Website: lowes
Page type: billing-address
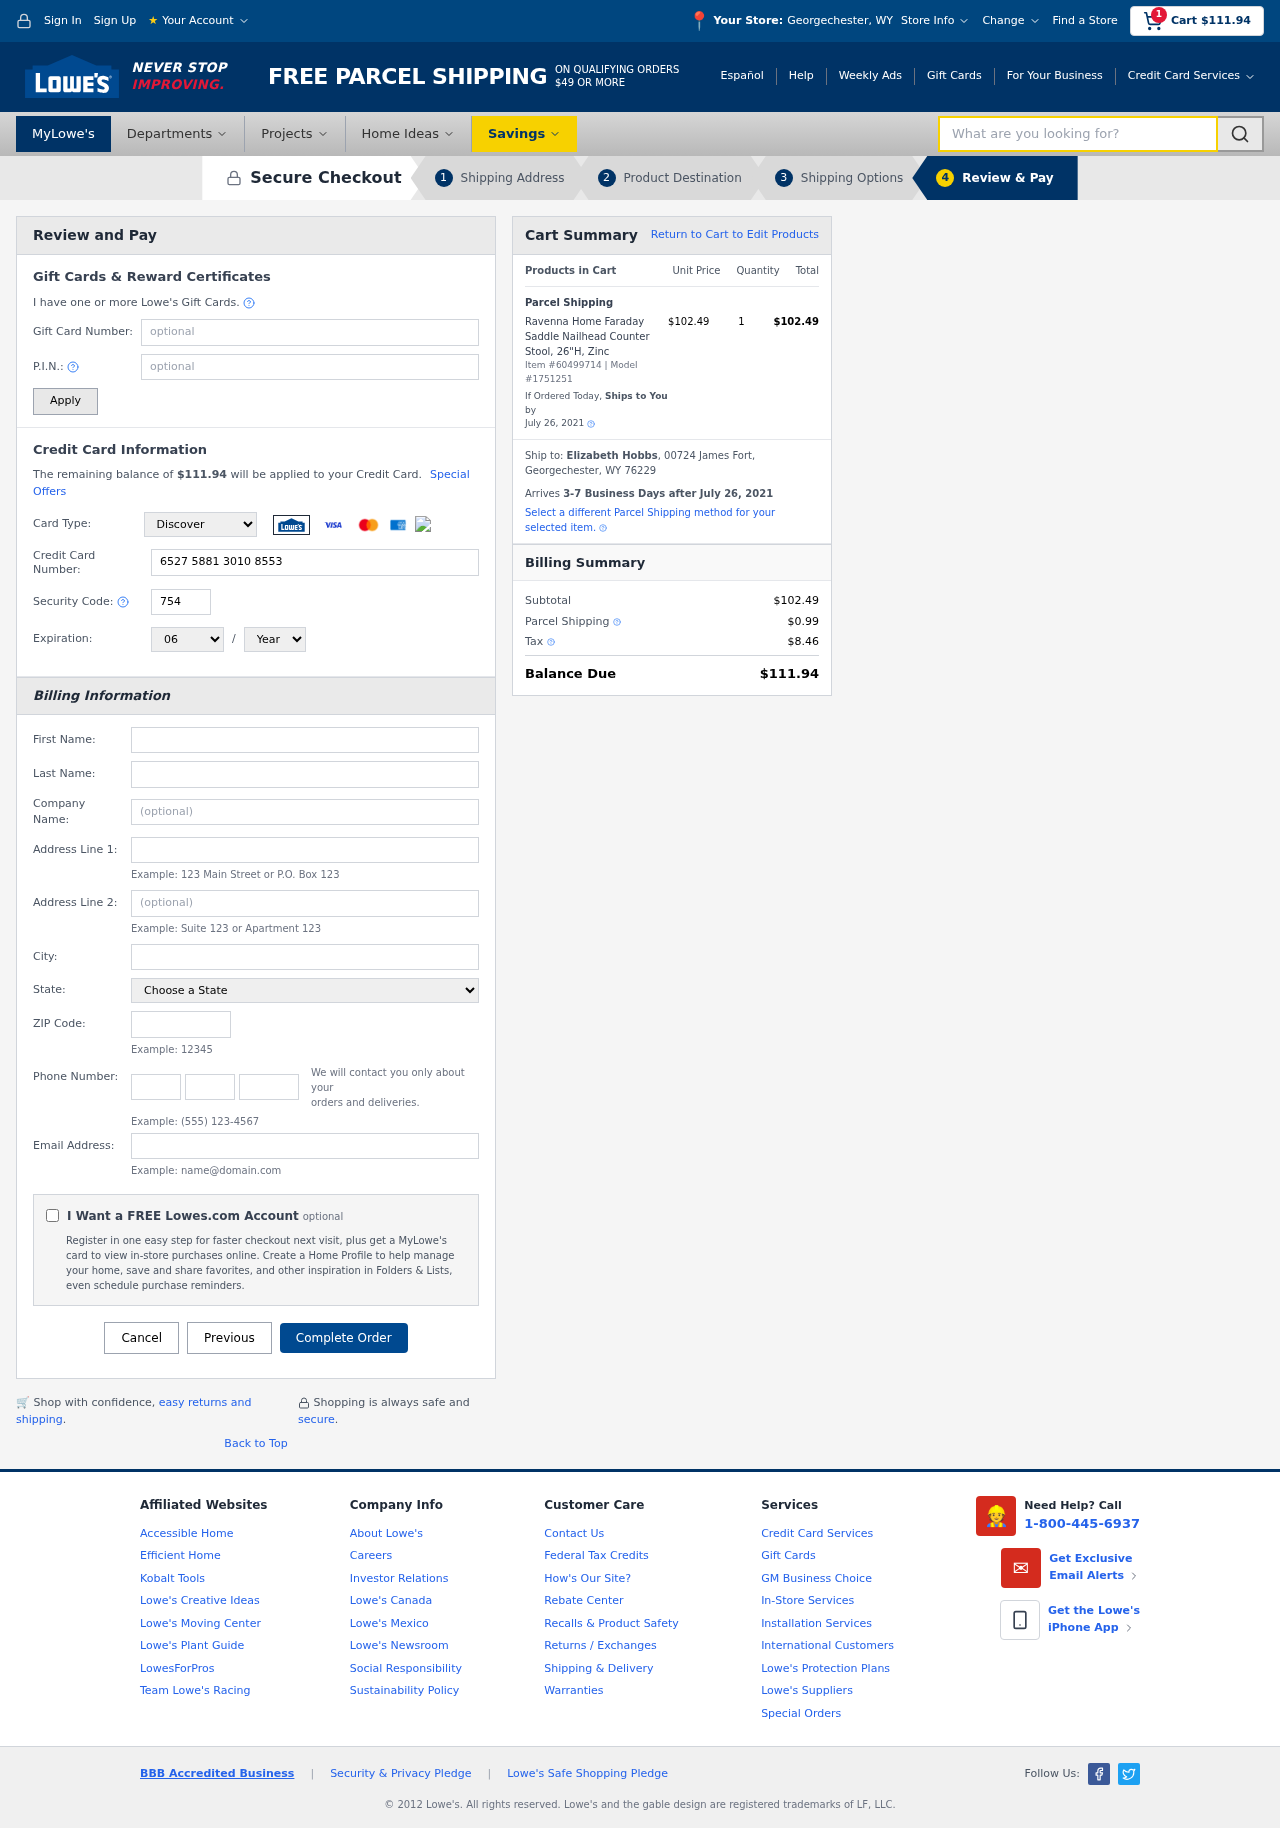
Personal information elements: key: PII_CARD_CVV
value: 754
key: PII_CARD_EXPIRY_MONTH
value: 06
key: PII_CARD_EXPIRY_YEAR
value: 30
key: PII_CARD_NUMBER
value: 6527 5881 3010 8553
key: PII_CARD_TYPE
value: Discover
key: PII_CITY
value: Georgechester
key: PII_CITY_STATE
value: Georgechester, WY
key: PII_EMAIL
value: elizabeth_hobbs@gmail.com
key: PII_FIRSTNAME
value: Elizabeth
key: PII_FULLNAME
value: Elizabeth Hobbs
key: PII_LASTNAME
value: Hobbs
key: PII_PHONE_AREA
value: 283
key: PII_PHONE_PREFIX
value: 618
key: PII_PHONE_SUFFIX
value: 6118
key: PII_POSTCODE
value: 76229
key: PII_STATE
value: Wyoming
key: PII_STREET
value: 00724 James Fort
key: PII_CITY_STATE_ZIP
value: Georgechester, WY 76229
Product elements: key: PRODUCT1_NAME
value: Ravenna Home Faraday Saddle Nailhead Counter Stool, 26"H, Zinc
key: PRODUCT1_PRICE
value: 102.49
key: PRODUCT1_QUANTITY
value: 1
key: PRODUCT_ITEM_NUMBER
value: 60499714
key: PRODUCT_MODEL_NUMBER
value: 1751251
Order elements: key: ORDER_SUBTOTAL
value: $111.94
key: ORDER_TOTAL
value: $111.94
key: ORDER_SHIPPING_DATE
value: July 26, 2021
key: ORDER_SUBTOTAL
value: $102.49
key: ORDER_DELIVERY_DATE
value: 3-7 Business Days after July 26, 2021
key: ORDER_SHIPPING_DATE2
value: July 26, 2021
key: ORDER_SUBTOTAL2
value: $102.49
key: ORDER_SHIPPING_COST
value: $0.99
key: ORDER_TAX
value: $8.46
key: ORDER_TOTAL2
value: $111.94
Search elements: key: HEADER_SEARCH
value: What are you looking for?